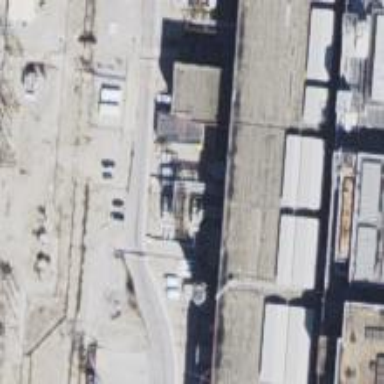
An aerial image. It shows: Generator is pictured.